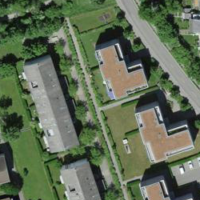
EUNIS habitat code: 55
Species observed at this site:
Lythrum salicaria